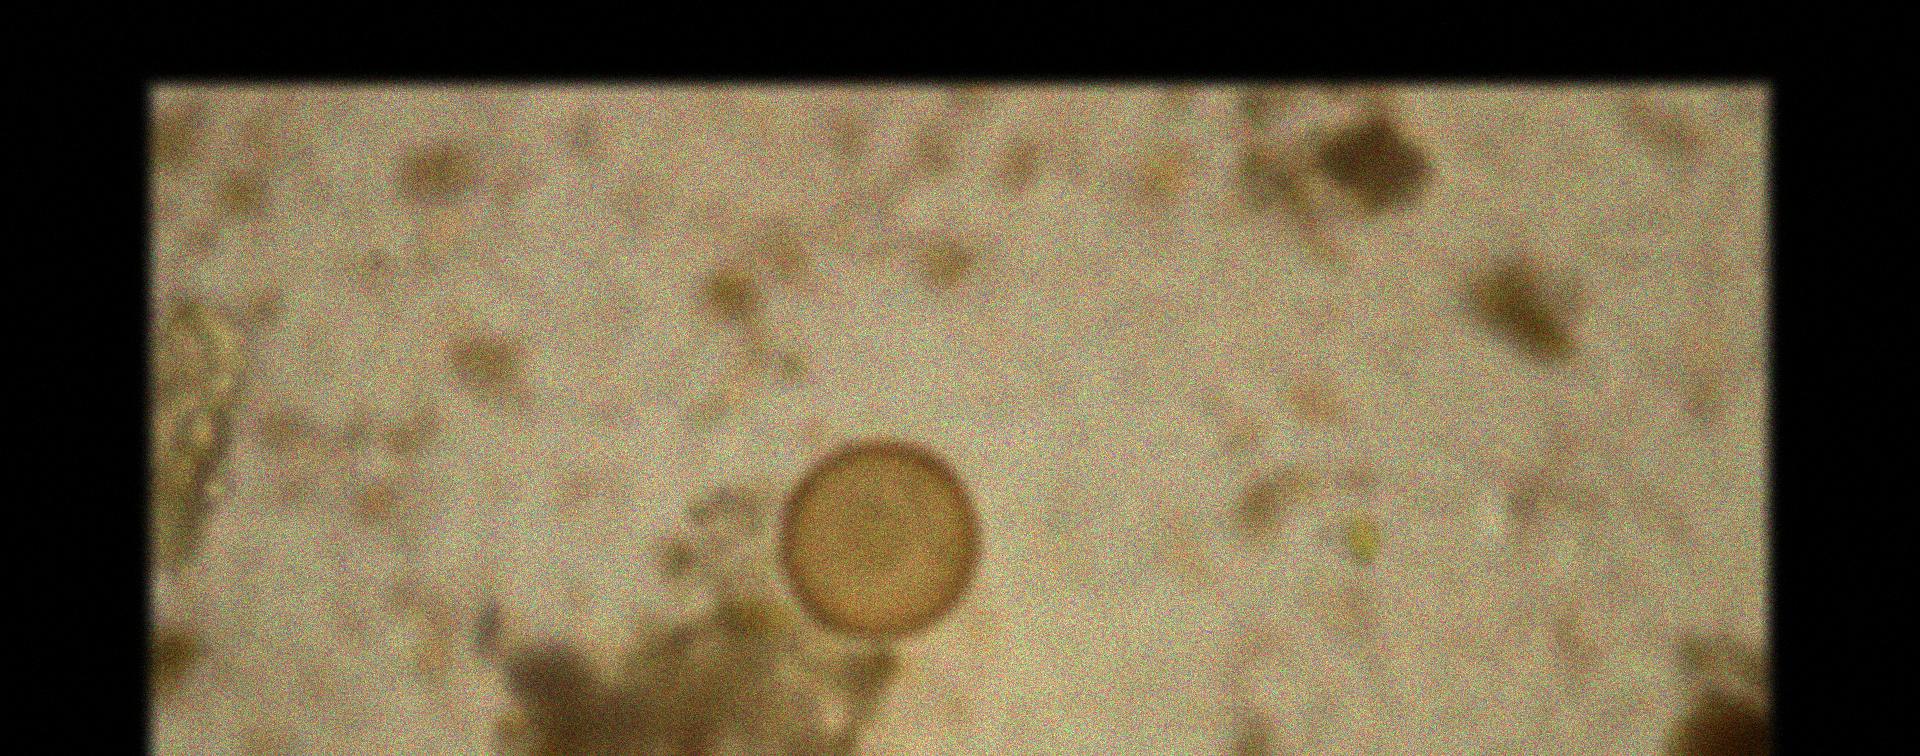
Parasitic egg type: Hymenolepis diminuta